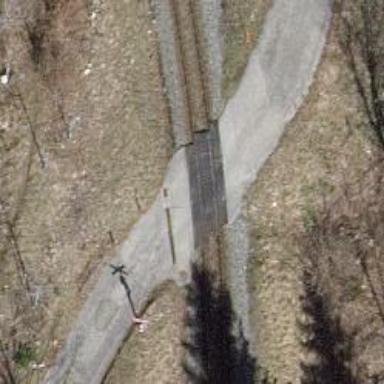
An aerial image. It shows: Railway level crossing.